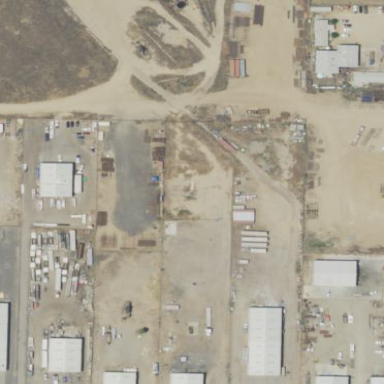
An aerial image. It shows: Commercial area.